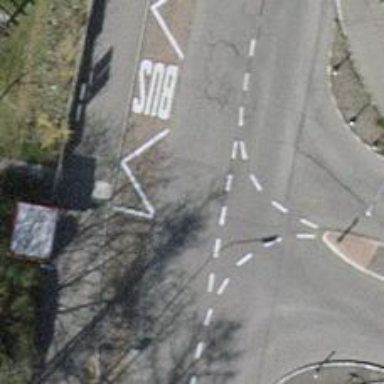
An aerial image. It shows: Public transport stop position.